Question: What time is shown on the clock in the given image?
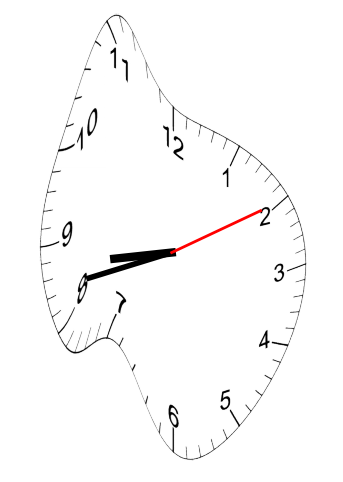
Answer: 08:42:10